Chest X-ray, PA view. Patient: 68 years old, sex M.
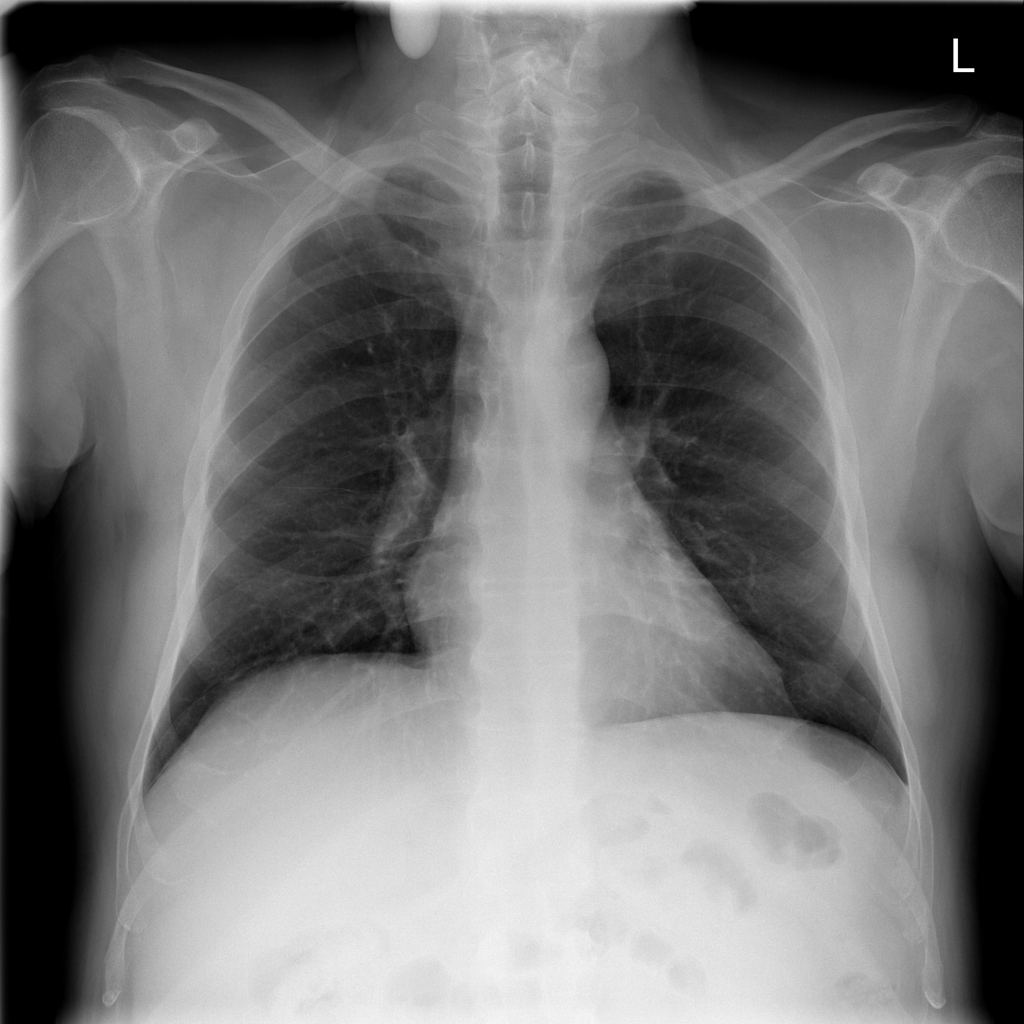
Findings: No Finding